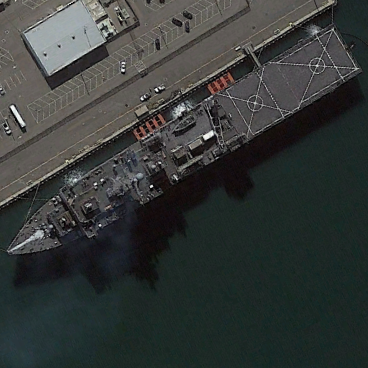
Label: combat